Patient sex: M
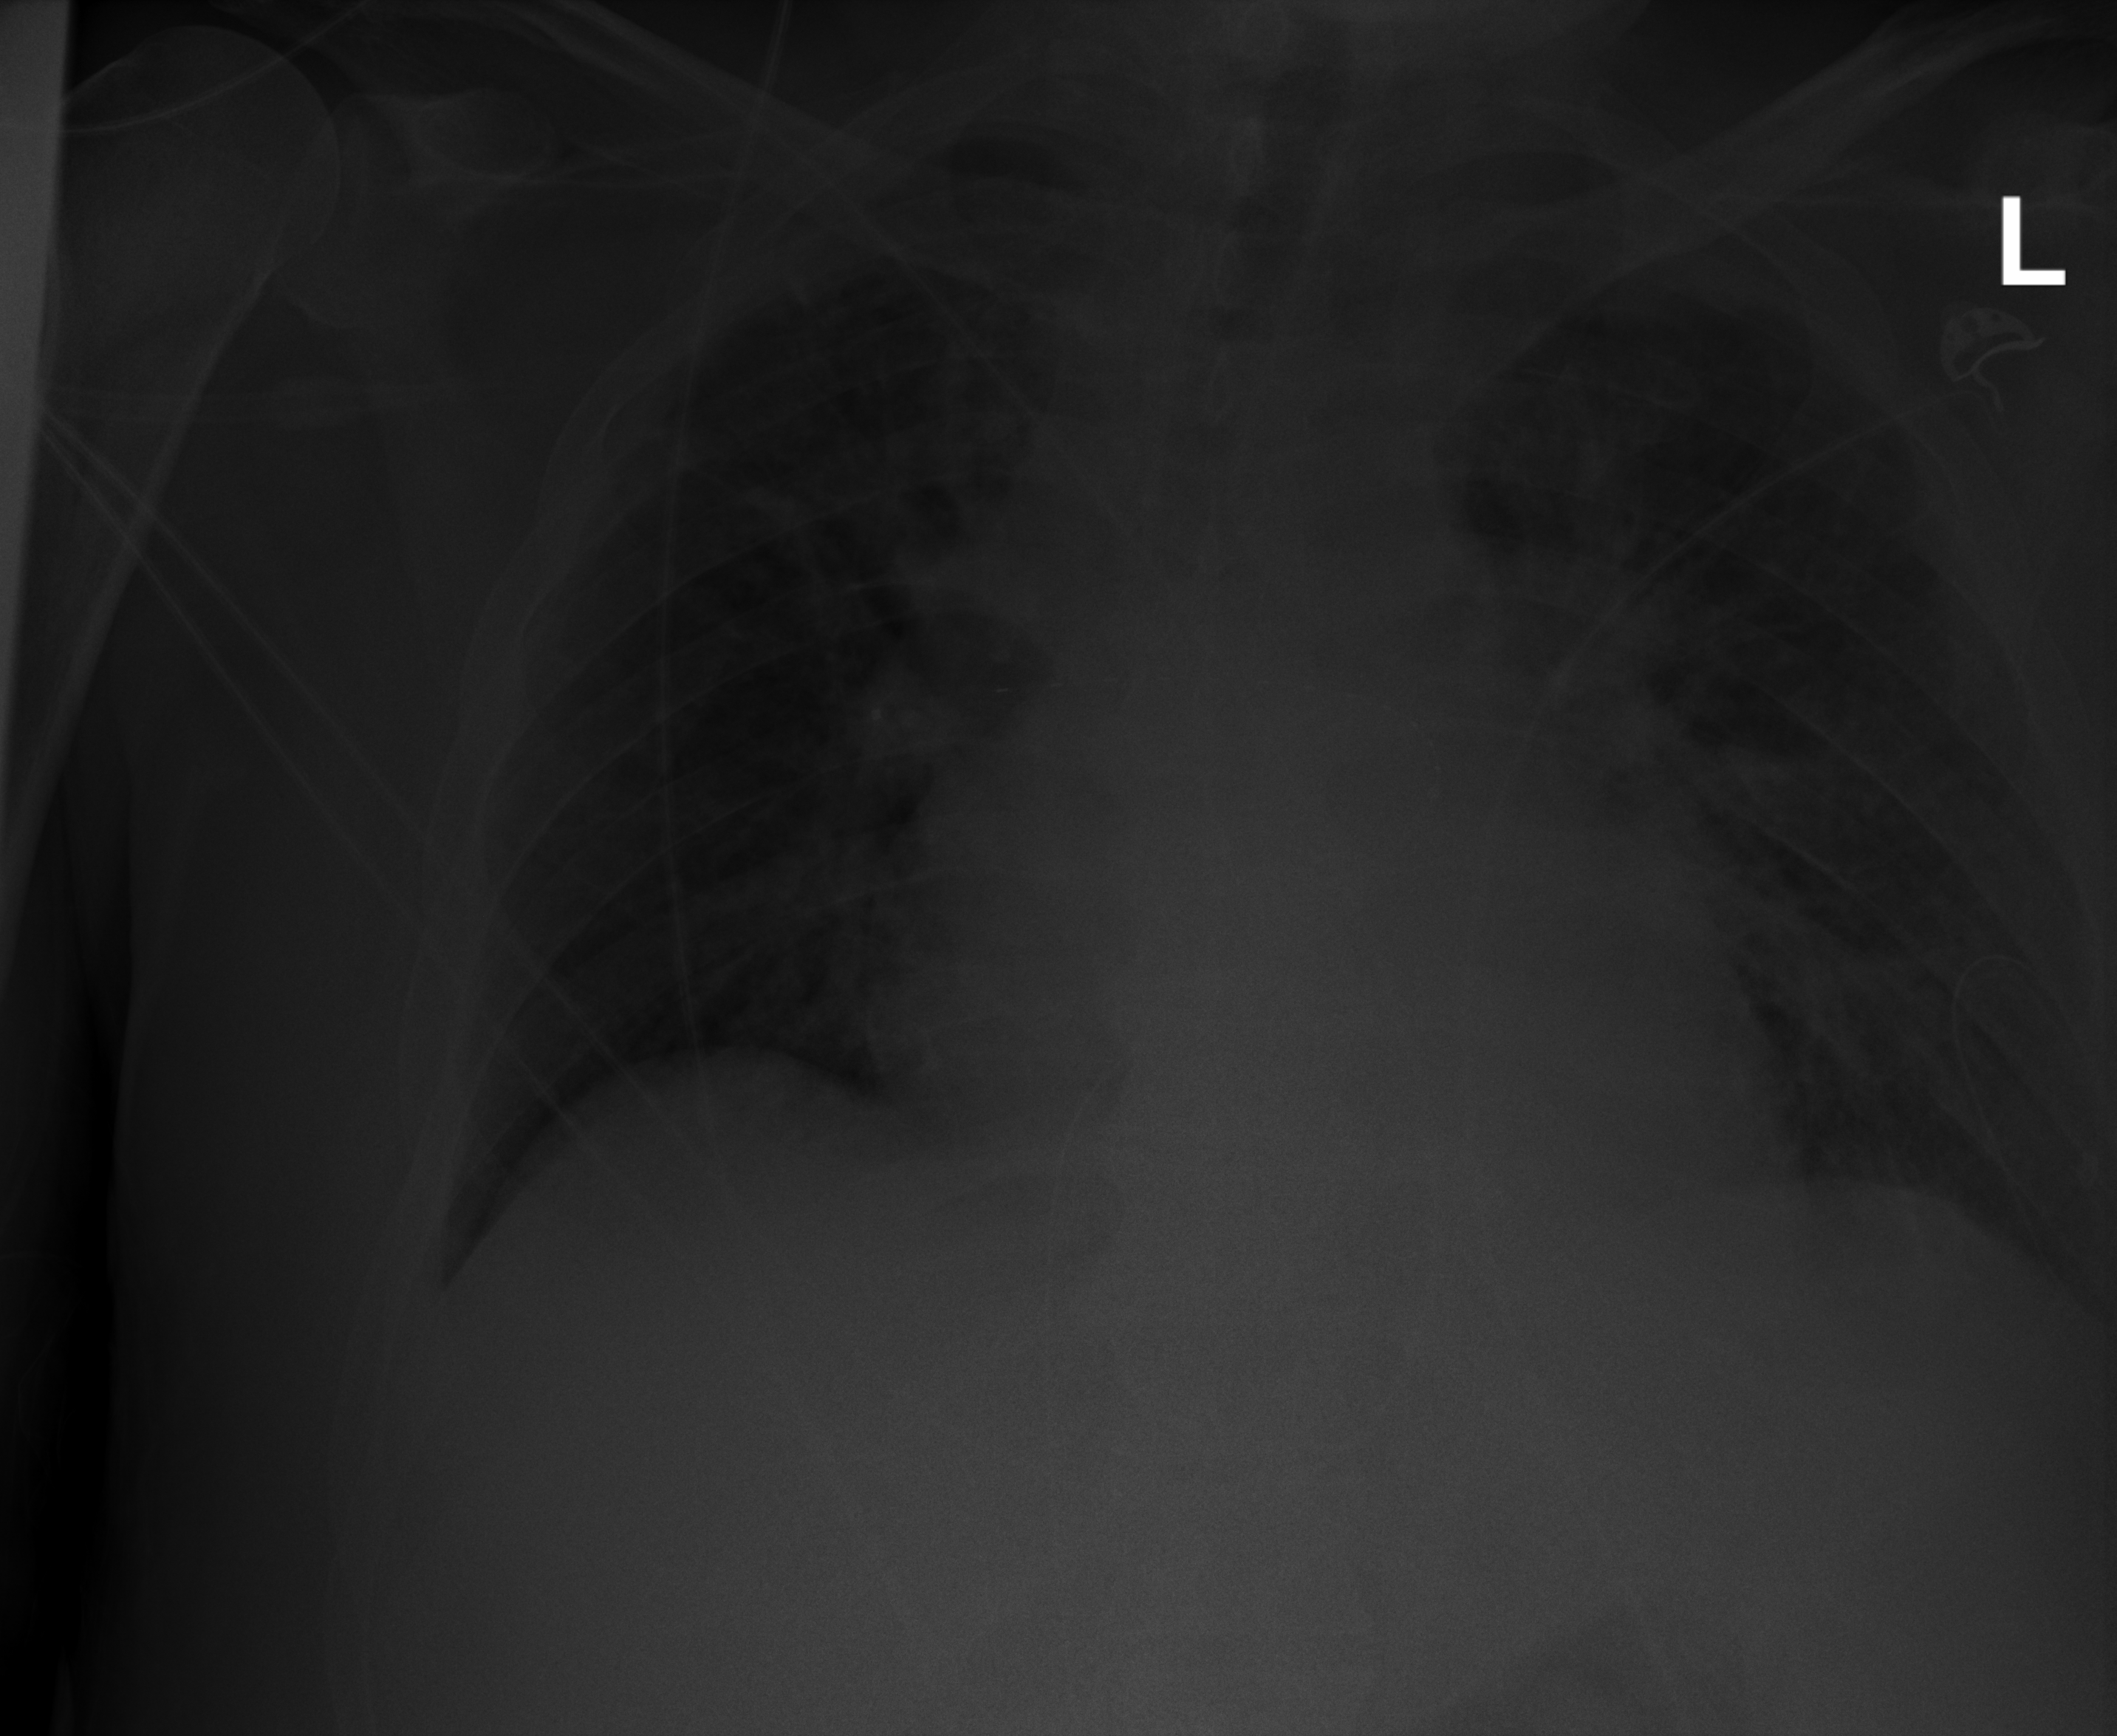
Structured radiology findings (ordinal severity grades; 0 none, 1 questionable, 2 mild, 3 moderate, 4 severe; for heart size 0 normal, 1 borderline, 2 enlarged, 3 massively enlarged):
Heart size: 2
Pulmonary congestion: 2
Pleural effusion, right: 0
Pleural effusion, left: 2
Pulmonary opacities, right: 0
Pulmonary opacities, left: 2
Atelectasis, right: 0
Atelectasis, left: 0